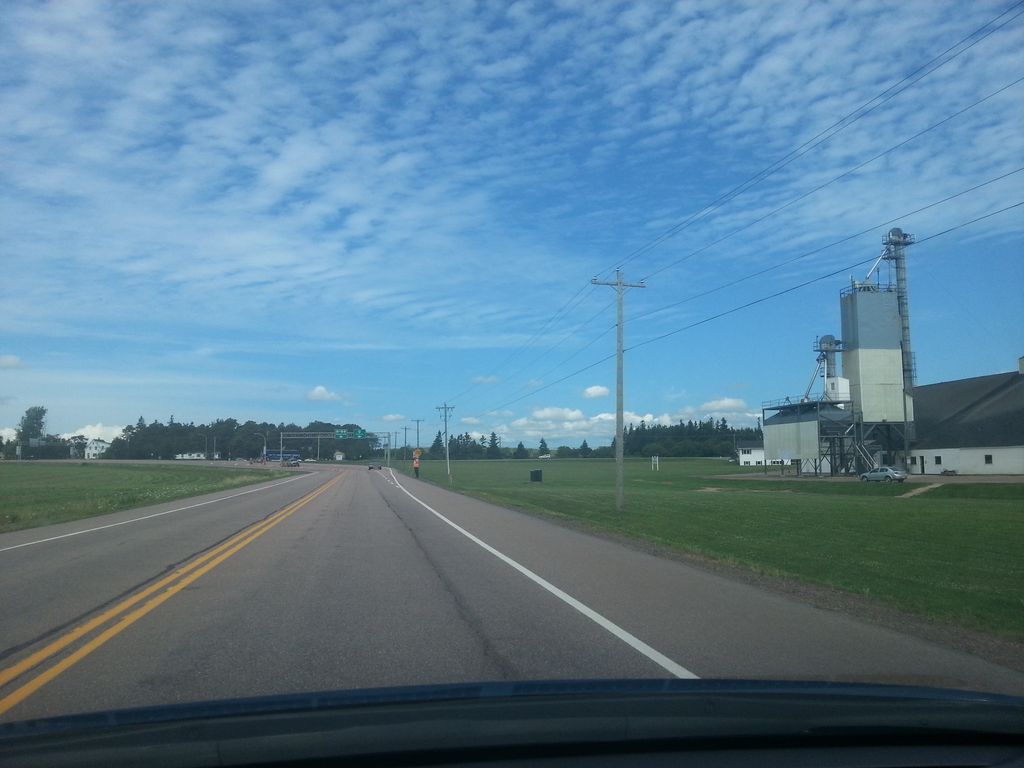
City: charlottetown